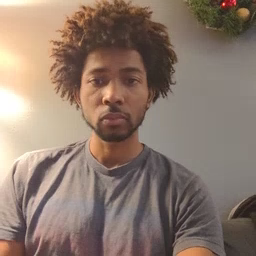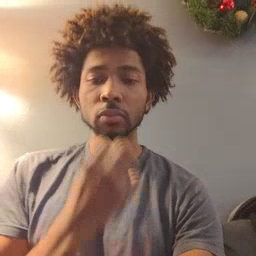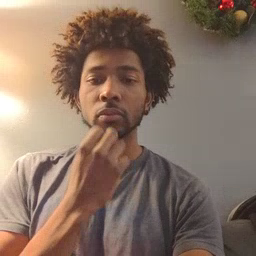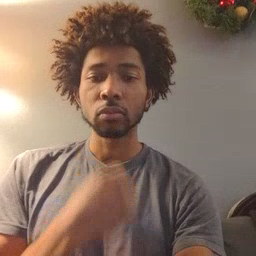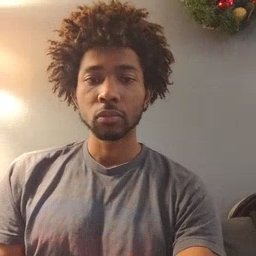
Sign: underwear